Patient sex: M
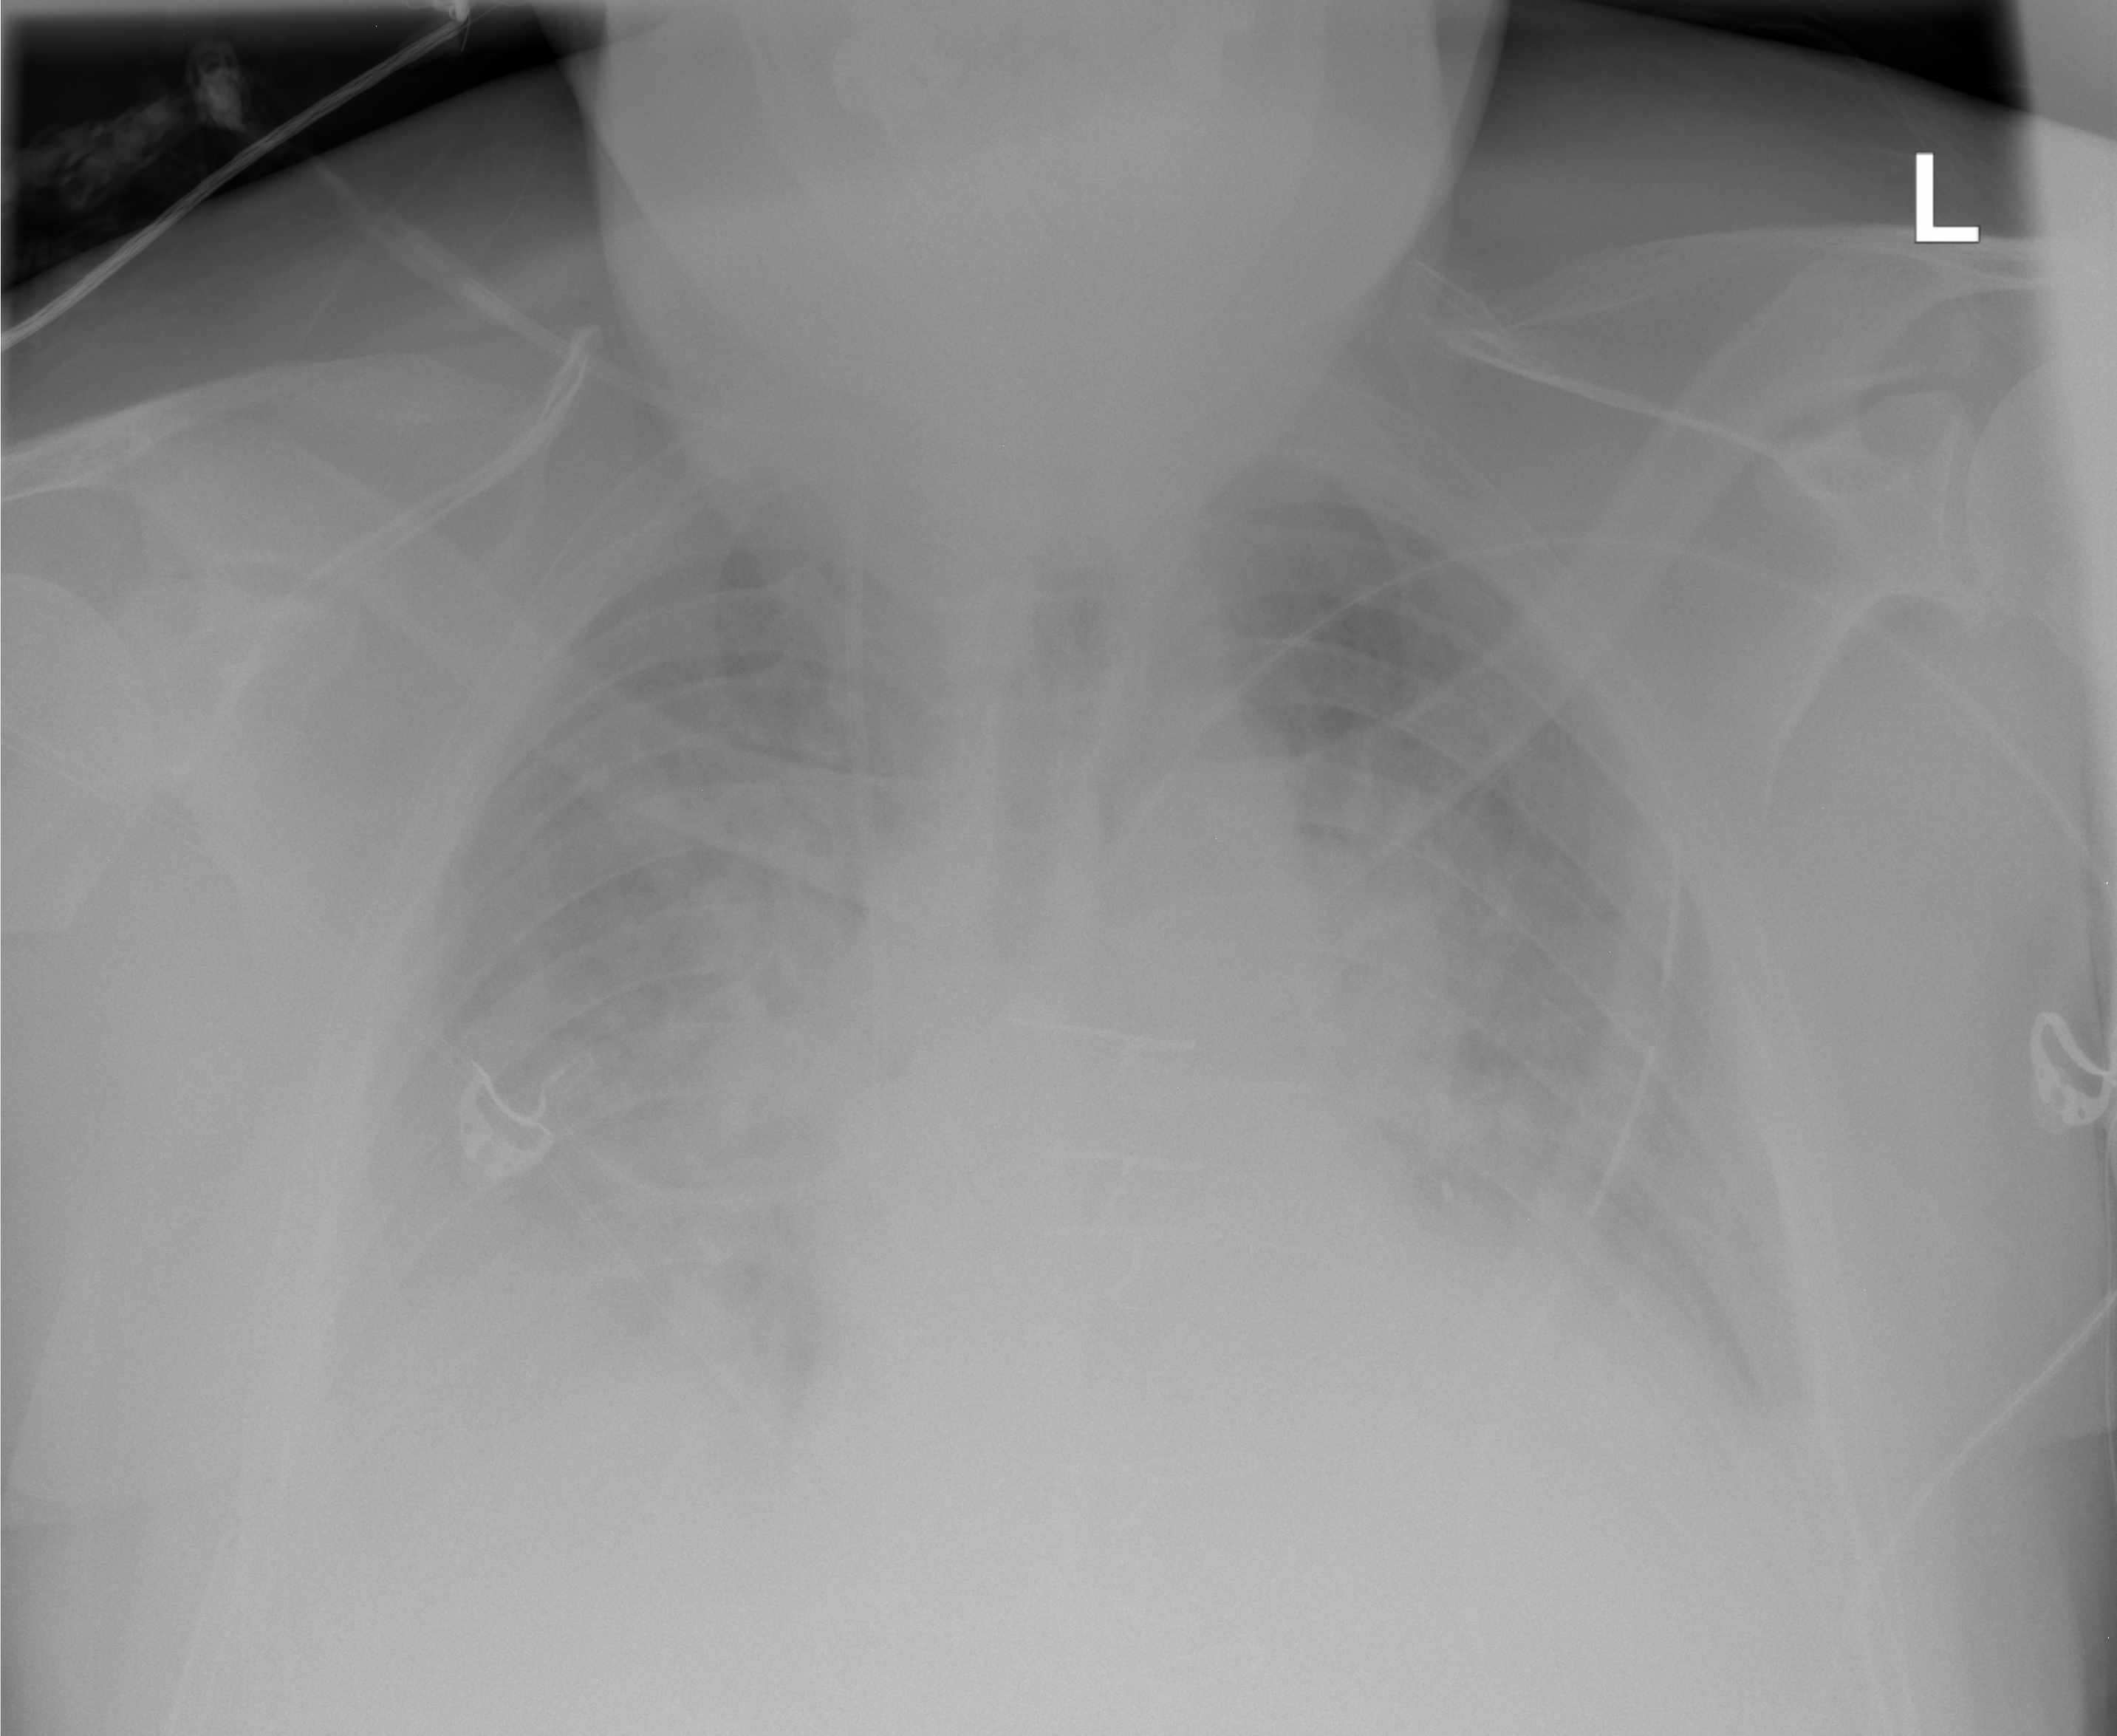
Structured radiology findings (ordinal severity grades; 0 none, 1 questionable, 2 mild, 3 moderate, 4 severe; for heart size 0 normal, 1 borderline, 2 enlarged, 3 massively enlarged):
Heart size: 2
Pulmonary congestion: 2
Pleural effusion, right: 4
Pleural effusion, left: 3
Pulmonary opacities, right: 3
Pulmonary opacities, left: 3
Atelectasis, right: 3
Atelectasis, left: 3